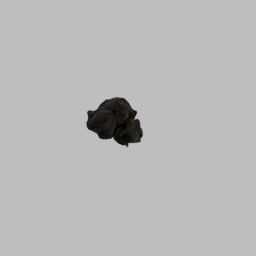
Label: people